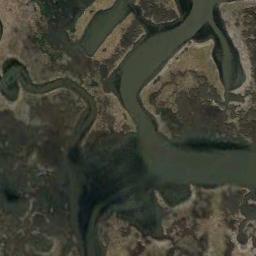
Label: wetland